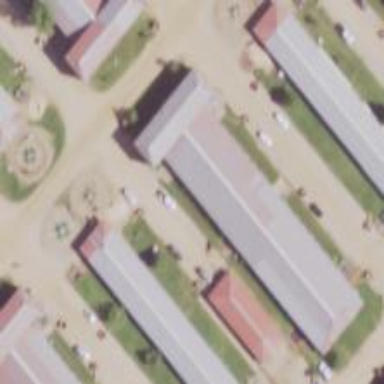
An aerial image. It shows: Stable.